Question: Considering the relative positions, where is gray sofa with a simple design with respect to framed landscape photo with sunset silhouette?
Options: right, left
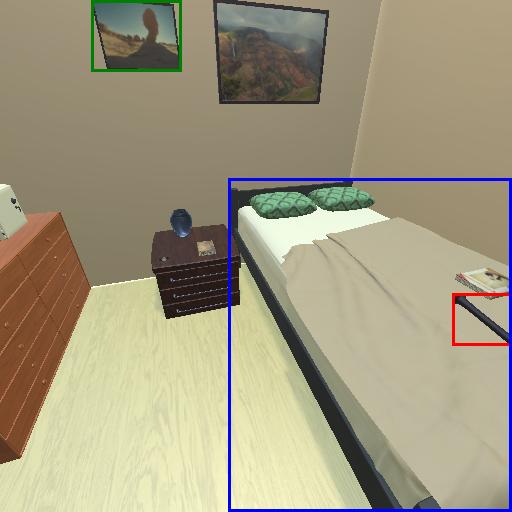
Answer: right